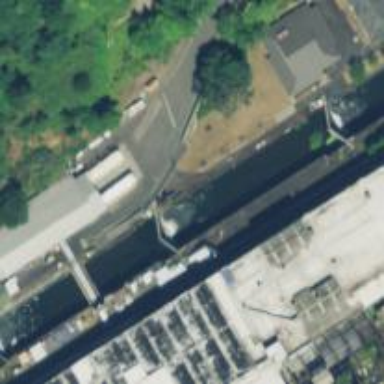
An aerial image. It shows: Lock gate along waterway.